Question: I tried to put a border to a container like this code:
'''
Container(
padding: EdgeInsets.all(15.sp),
decoration: BoxDecoration(
// color: Colors.yellow,
border: Border.all(
color: kPrimaryColor,
width: 7,
style: BorderStyle.solid,
),
),
child: QrImage(
data: controller.generatedCode,
version: QrVersions.auto,
size: 300.0,
),
),
'''
The code above gives me a complete border

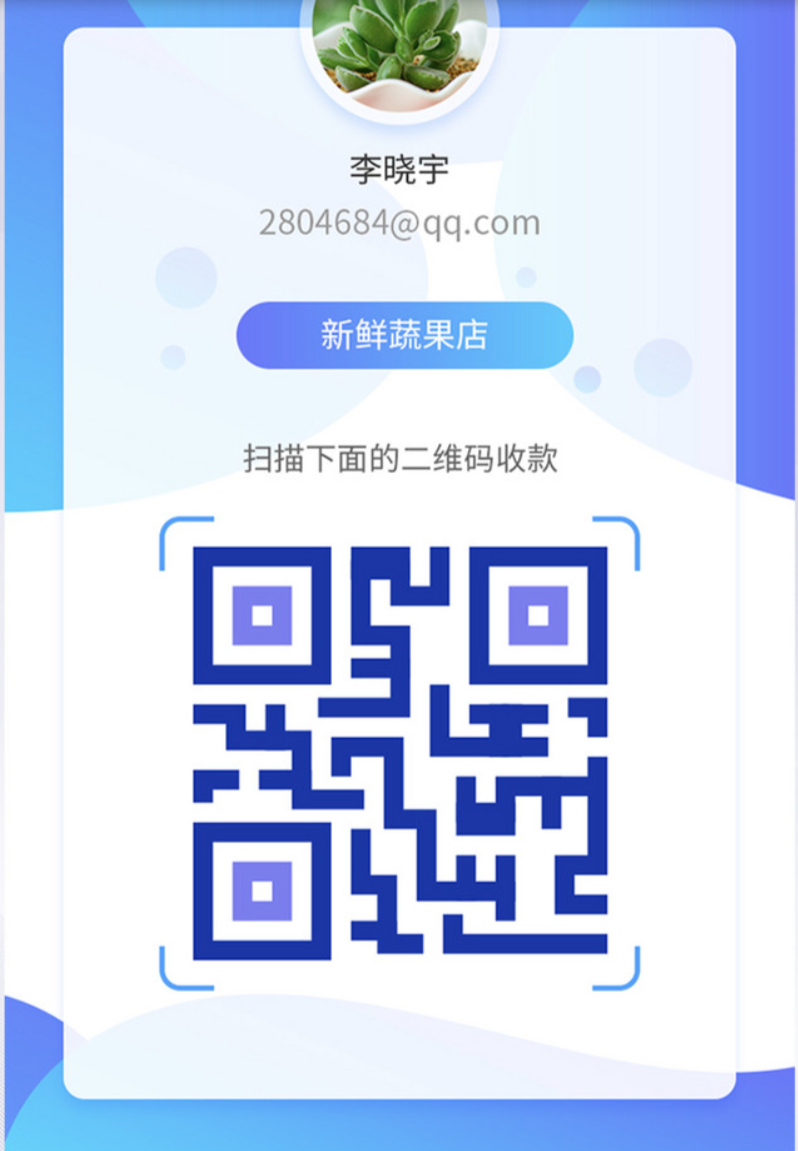
Answer: I found it, using dotted_border package:
'''
Widget get customBorder {
Path customPath = Path()
..moveTo(0, 0)
..lineTo(0, 25)
..moveTo(0,0)
..lineTo(25, 0)
..moveTo(75,0)
..lineTo(100,0)
..lineTo(100,25)
..moveTo(0,75)
..lineTo(0, 100)
..lineTo(25, 100)
..moveTo(100,75)
..lineTo(100, 100)
..lineTo(75,100)
;
return DottedBorder(
customPath: (_) => customPath,
color: Colors.indigo,
dashPattern: [1, 1],
strokeWidth: 2,
child: Container(
height: 100,
width: 100,
color: Colors.green.withAlpha(20),
),
);
}
'''